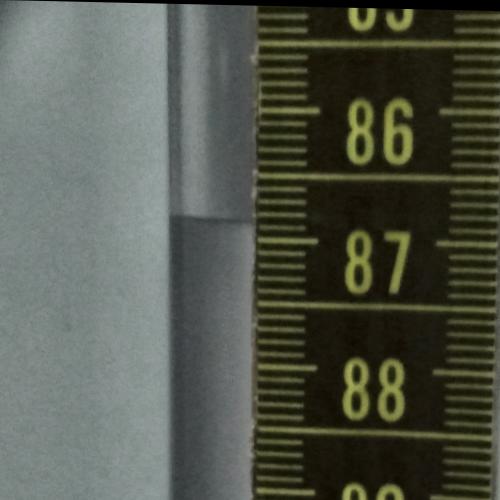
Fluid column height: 86.9 cm